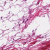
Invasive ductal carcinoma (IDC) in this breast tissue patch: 0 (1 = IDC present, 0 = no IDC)